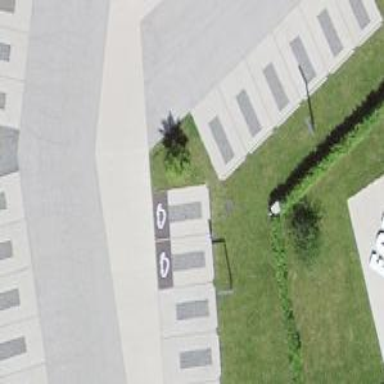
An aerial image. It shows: Charging station.